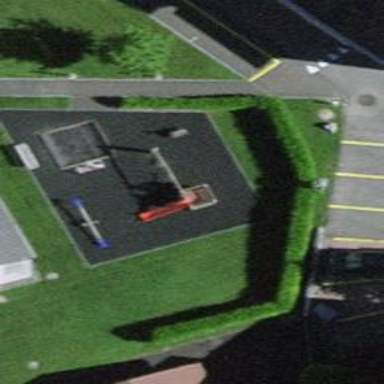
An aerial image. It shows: Playground area for leisure land.